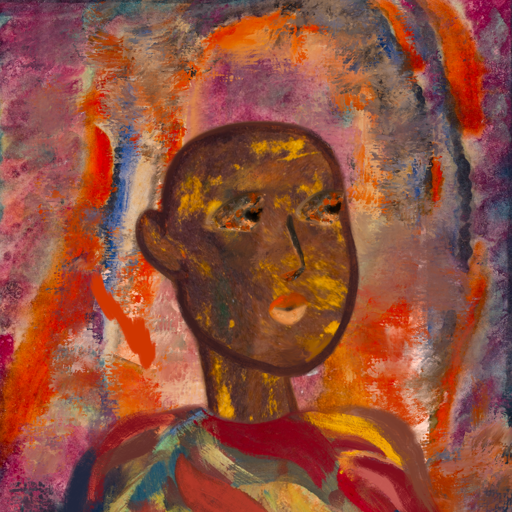
Background: Experience, Head And Neck Side: Comrade, Face Side: Gypsy_Queen, Bust: Mother_And_Son_Son, Hair Side: Blank, Head Accessory: Blank, Second Necklace: Blank, Necklace: Blank, Baby: Blank